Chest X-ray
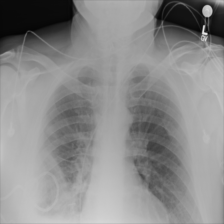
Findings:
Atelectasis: negative
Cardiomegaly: negative
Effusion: negative
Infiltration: positive
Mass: positive
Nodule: negative
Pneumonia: negative
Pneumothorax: negative
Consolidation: negative
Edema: negative
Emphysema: negative
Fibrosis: negative
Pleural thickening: negative
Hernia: negative